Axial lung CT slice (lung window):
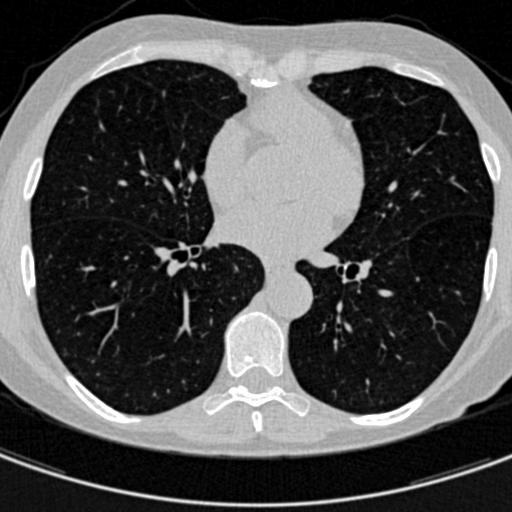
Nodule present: no